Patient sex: M
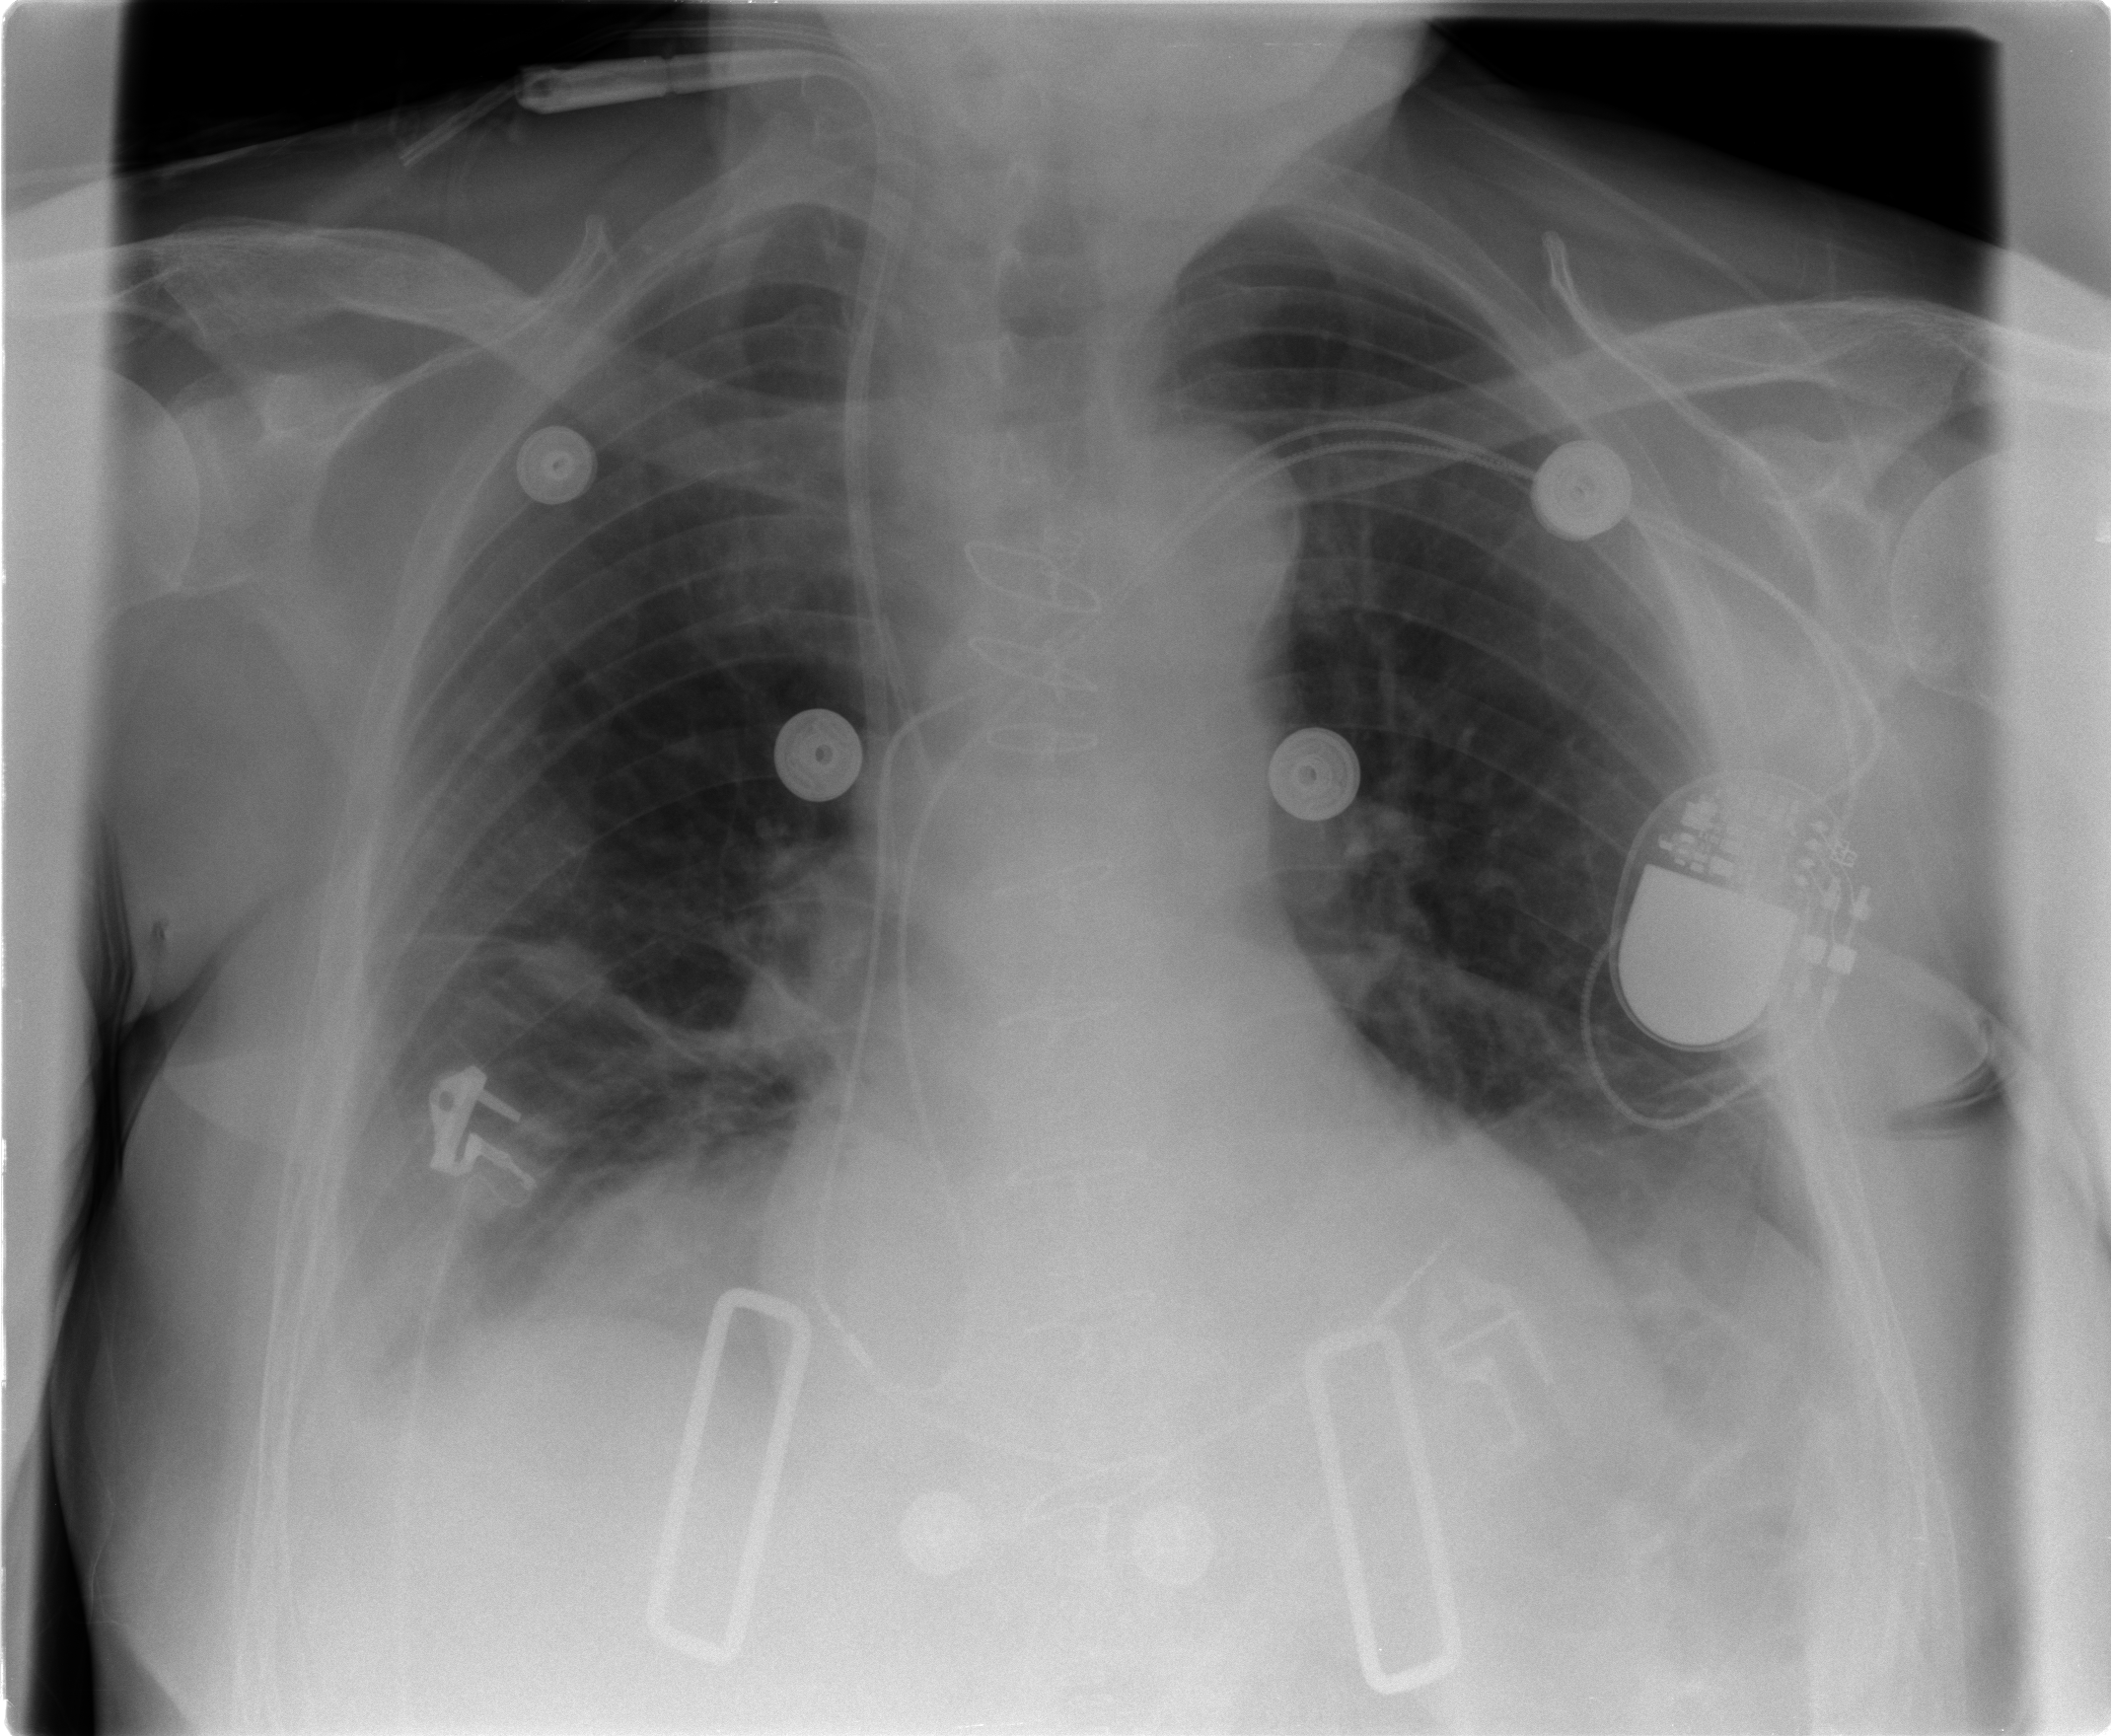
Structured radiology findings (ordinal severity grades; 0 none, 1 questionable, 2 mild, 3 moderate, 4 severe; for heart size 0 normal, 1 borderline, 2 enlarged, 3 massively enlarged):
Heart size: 2
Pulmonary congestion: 2
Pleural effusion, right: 2
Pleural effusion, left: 2
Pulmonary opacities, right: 1
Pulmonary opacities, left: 0
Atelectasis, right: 2
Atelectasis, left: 2